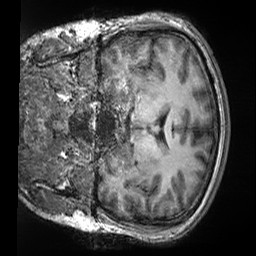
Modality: T1w
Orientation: coronal
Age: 24
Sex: male
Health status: healthy
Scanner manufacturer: siemens
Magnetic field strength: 3 T
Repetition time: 2.5 s
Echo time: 0.00299 s